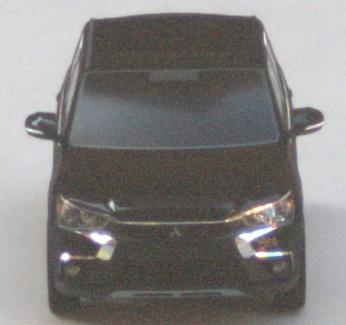
Make: Mitsubishi
Model: Outlander 2.0 Plug-In Hybrid
Detailed model: Outlander (III) Plug-In Hybrid
Model produced from: 2015/10
Model produced until: 2018/08
Doors: 5
Color: black
Road condition: wet road
Daytime: morning or afternoon
Contrast: medium contrast